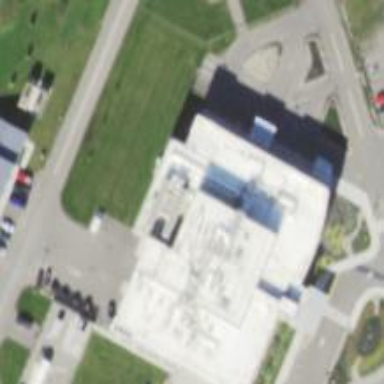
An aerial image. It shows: Hospital.